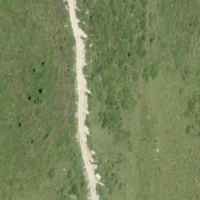
EUNIS habitat code: 26
Species observed at this site:
Veronica serpyllifolia
Neottia ovata
Dryas octopetala